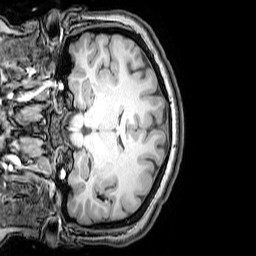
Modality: T1w
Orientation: coronal
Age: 22
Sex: female
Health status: healthy
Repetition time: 0.081 s
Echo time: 0.037 s